Question: I'm testing web-flow, and i need to found xml file that contains application's flow. But I really don't understand why is necessary put file: before the path, why is this necessary?
declaration path:
'''
protected static final String ARREL_FLOWS = "file:src/main/webapp/WEB-INF/flow/";
protected static final String FLOW_CONSULTA_DEUTE = ARREL_FLOWS +"consultaDeutes/consultaDeutes.xml";
'''
Code to test the path flow:
'''
@Test
@Override
protected FlowDefinitionResource getResource(FlowDefinitionResourceFactory resourceFactory) {
FlowDefinitionResource resource = resourceFactory.createResource(FLOW_CONSULTA_DEUTE);
Assert.assertNotNull(resource);
return resource;
}
'''
this is py project estrucuture:

ty.
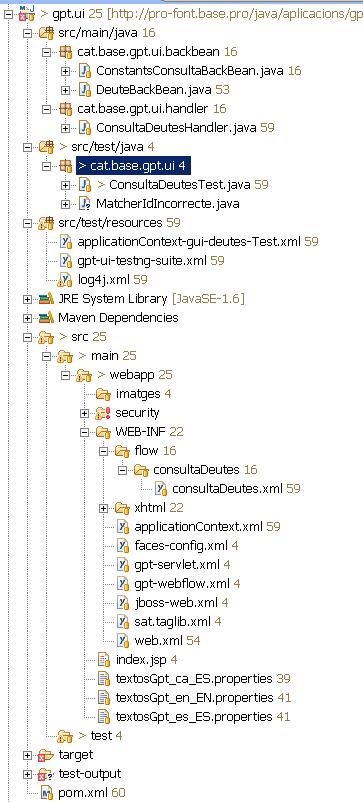
Answer: OK I find out why! i feel like a monkey..
well:
If don't wanna put the word file: i necessary use the method:
'''
resource = resourceFactory.createFileResource(getPathRecursFlowProvatura());
'''
not
'''
FlowDefinitionResource resource = resourceFactory.createResource(FLOW_CONSULTA_DEUTE);
'''